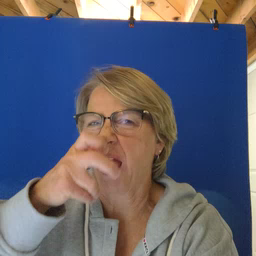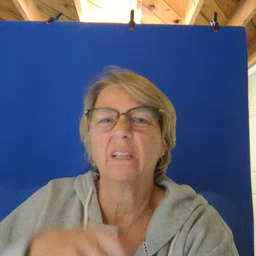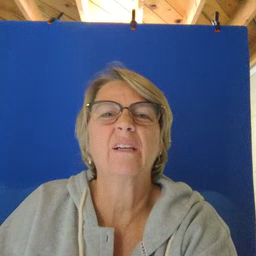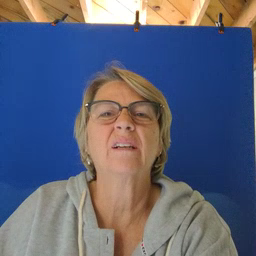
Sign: bug